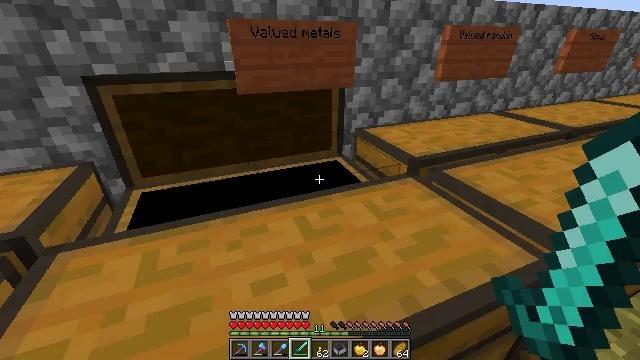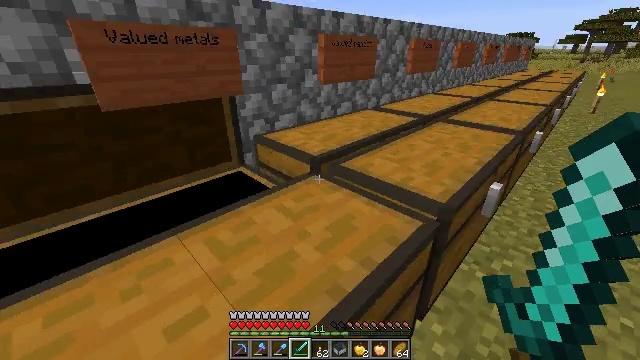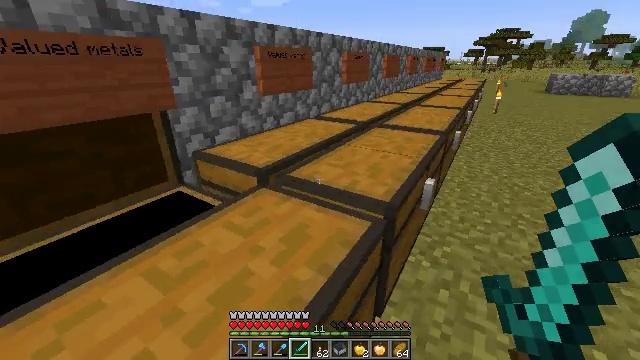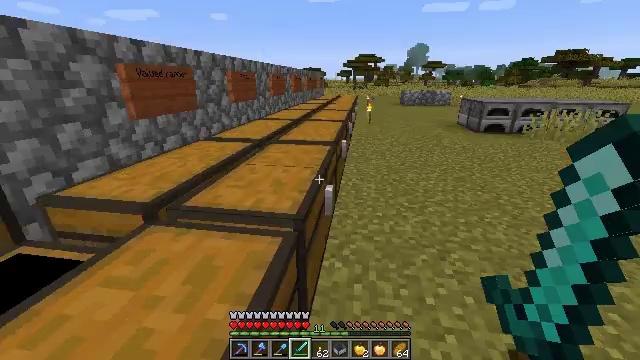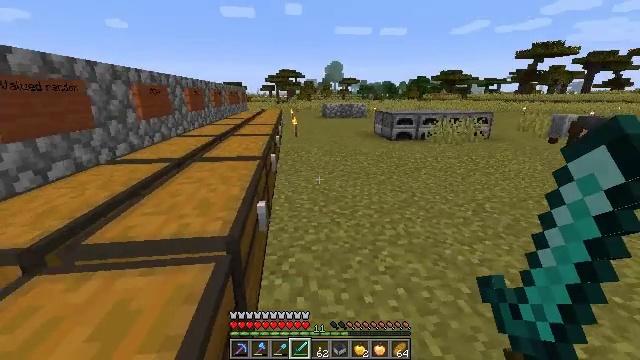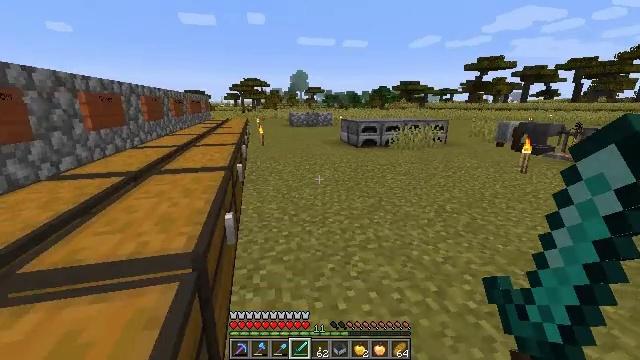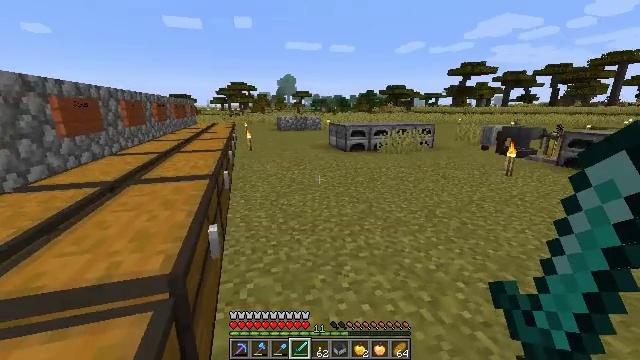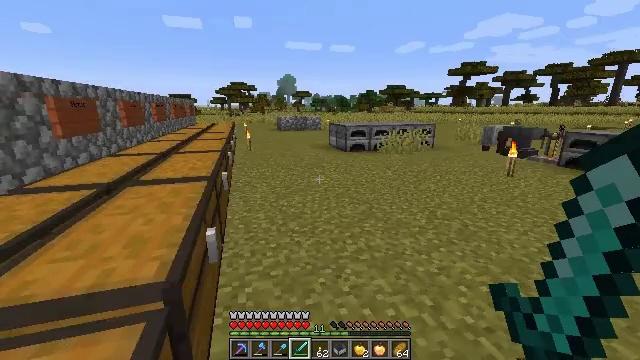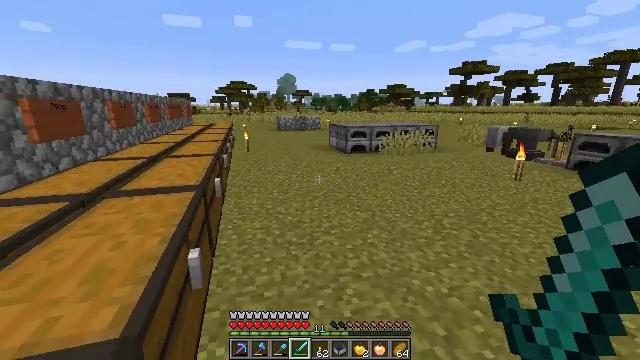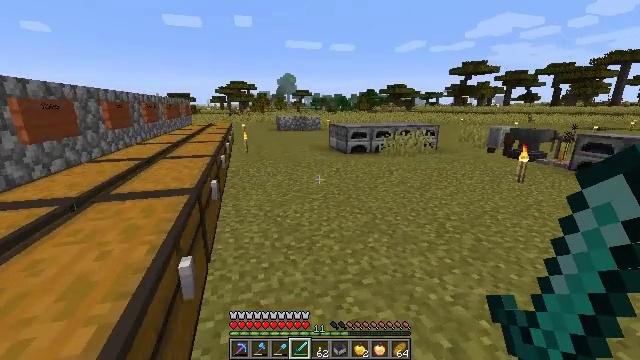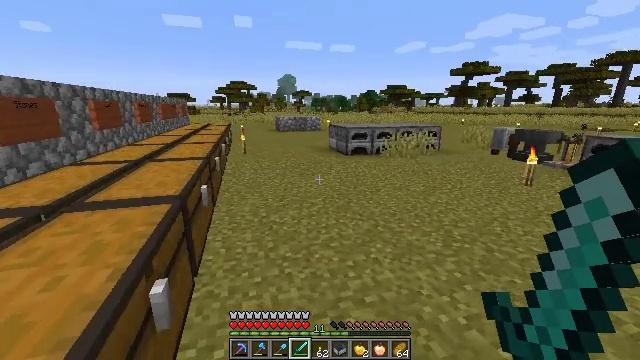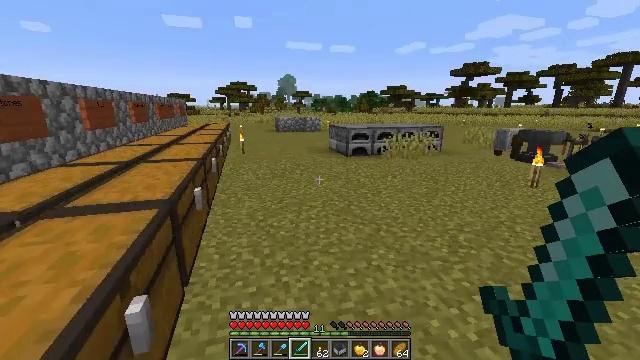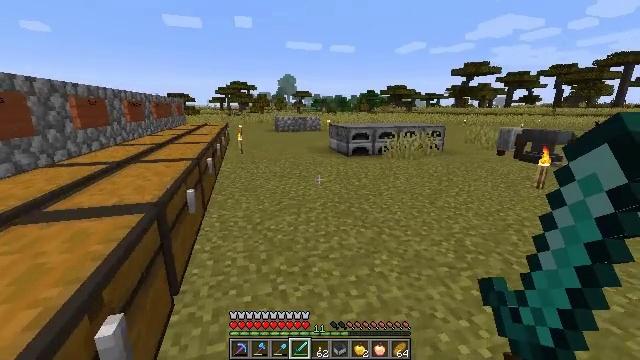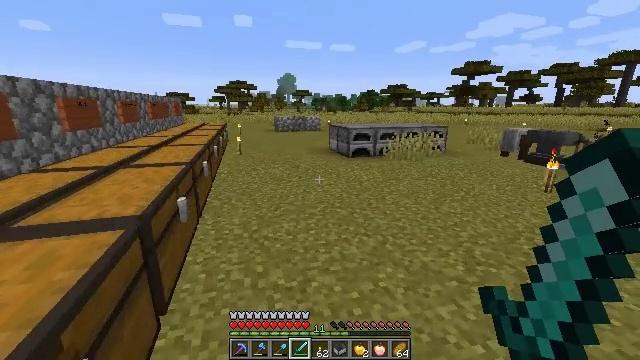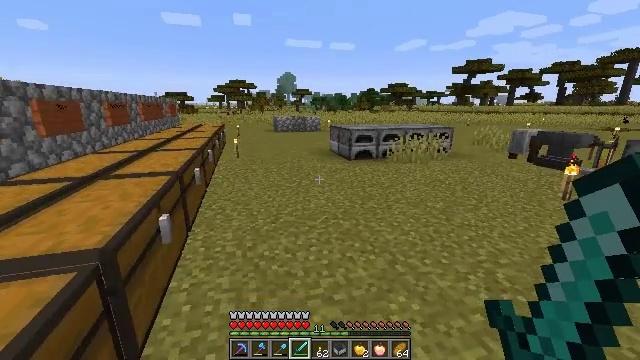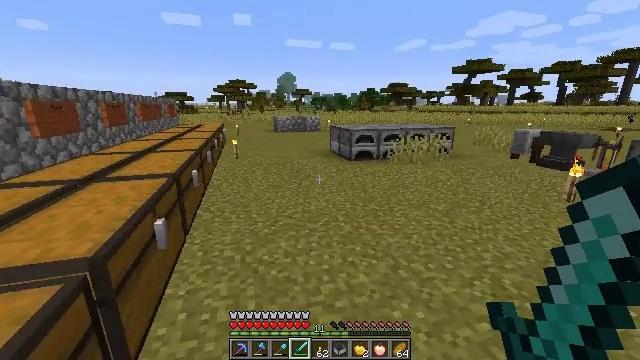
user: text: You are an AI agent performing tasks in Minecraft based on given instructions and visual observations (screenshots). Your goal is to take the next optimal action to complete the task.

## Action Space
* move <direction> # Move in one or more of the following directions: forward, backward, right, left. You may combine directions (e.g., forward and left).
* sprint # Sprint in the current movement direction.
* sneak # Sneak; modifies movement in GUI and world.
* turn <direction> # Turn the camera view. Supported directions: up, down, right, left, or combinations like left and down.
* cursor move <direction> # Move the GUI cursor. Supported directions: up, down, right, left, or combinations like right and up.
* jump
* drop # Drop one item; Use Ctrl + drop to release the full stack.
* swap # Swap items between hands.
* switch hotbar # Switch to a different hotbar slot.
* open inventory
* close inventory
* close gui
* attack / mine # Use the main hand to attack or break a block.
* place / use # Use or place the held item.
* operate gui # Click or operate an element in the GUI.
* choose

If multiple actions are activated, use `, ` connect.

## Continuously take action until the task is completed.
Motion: motion action
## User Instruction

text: Remove a stone from the inventory.
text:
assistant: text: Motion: turn right and up
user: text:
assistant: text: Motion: turn right and up
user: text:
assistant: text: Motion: turn right and up
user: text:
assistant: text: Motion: turn right and up
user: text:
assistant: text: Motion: turn right and up
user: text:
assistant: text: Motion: move forward, turn right
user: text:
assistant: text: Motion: move forward
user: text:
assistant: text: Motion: move forward
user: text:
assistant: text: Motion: move forward
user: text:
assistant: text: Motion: move forward
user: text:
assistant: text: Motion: move forward
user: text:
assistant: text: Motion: move forward
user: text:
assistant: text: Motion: move forward
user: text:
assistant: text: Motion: move forward
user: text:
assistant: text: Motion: move forward
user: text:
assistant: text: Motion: move forward
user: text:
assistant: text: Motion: move forward
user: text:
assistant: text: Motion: move forward
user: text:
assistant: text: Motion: move forward
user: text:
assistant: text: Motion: move forward
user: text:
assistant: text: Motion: move forward, turn left
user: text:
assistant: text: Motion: move forward, turn left
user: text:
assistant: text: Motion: move forward
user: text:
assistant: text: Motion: move forward
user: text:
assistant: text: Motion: move forward, turn left
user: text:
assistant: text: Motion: move forward, sprint, turn left
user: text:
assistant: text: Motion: move forward, sprint, turn left
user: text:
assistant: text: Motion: move forward, sprint, turn left
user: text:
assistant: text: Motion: move forward, sprint, turn left
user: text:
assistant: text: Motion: move forward, sprint, turn left